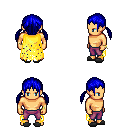
a pixel art fantasy rpg character, male body template, human, tanned skin, yellow tattered cape, magenta pants, blue twin-tailed hairstyle, bracelets, gray slippers, four views (front, back, left, right), 2x2 character sprite sheet, small pixel art, hard edges, no anti-aliasing